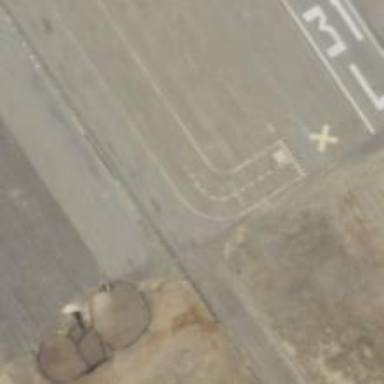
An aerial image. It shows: View of taxiway at the airport.